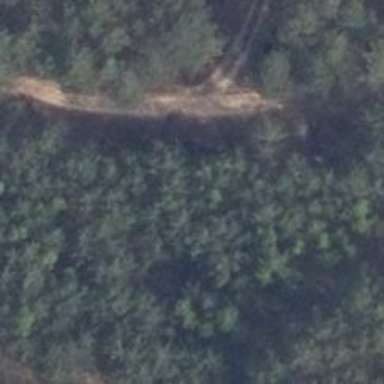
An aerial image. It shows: Hunting stand.